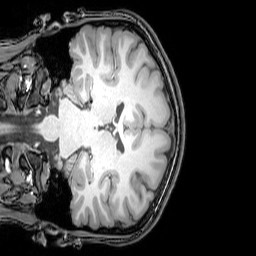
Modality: T1w
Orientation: coronal
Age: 20
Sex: female
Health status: healthy
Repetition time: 0.081 s
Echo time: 0.037 s